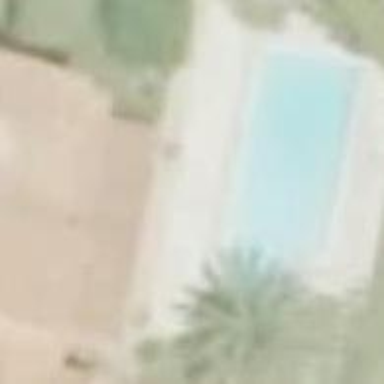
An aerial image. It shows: Swimming pool located in leisure land.